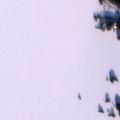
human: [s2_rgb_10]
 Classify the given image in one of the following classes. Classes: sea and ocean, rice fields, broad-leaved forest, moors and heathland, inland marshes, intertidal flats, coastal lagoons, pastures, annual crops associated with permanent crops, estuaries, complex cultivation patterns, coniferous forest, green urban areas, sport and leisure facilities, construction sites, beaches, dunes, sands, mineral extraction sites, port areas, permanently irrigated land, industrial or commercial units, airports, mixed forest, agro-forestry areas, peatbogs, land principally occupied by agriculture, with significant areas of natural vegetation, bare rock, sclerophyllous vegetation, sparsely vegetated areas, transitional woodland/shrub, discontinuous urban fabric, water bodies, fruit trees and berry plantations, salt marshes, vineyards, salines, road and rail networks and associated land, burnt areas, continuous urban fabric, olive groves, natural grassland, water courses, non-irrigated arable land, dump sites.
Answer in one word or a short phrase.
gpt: broad-leaved forest, water bodies